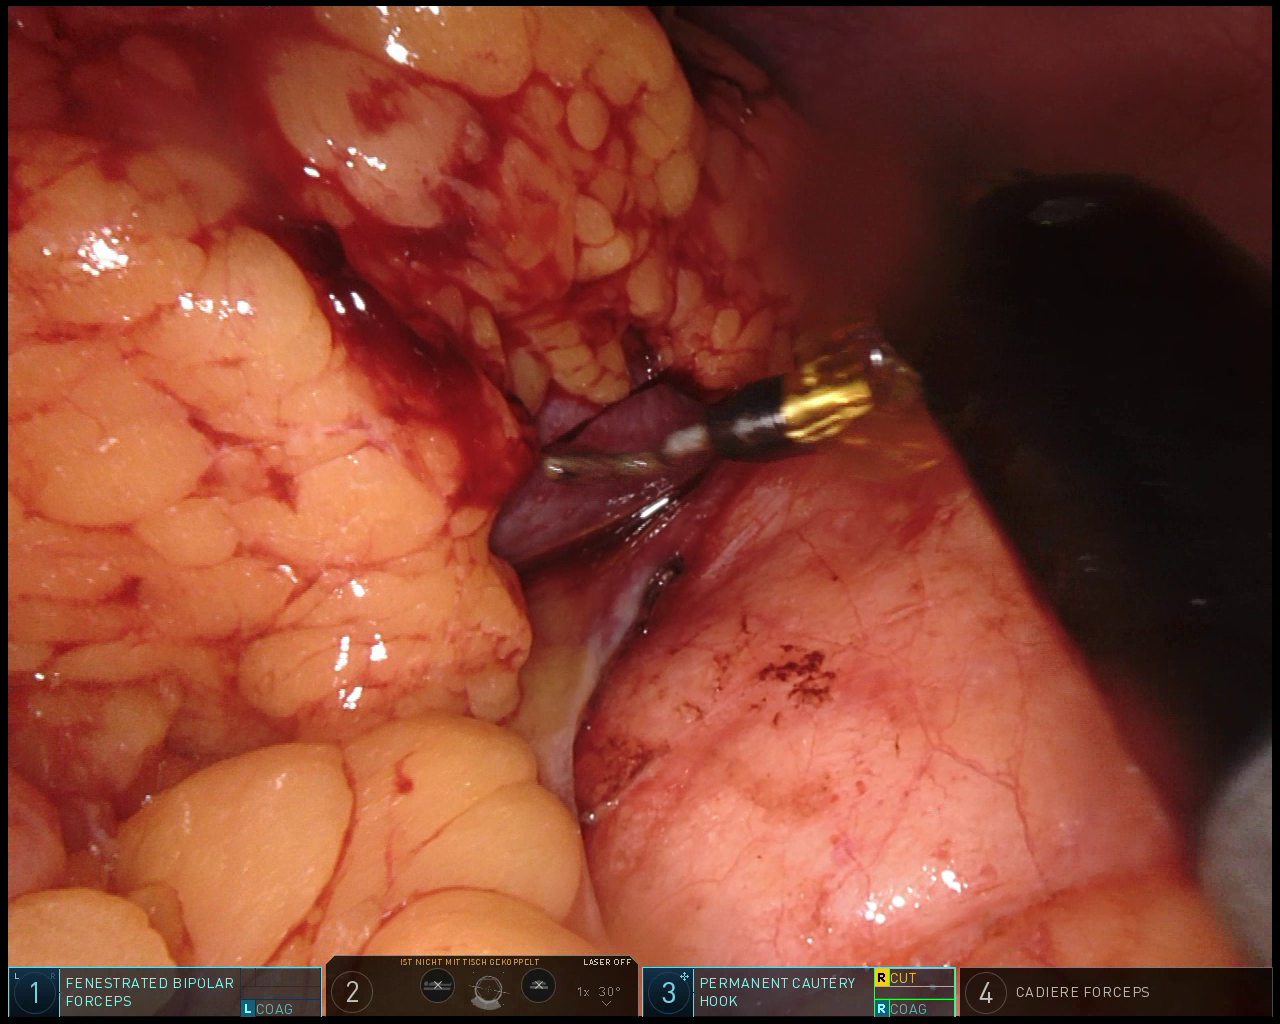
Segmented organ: spleen
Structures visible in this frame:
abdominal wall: yes
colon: yes
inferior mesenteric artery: no
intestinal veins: no
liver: no
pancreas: no
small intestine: no
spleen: yes
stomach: no
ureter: no
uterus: no
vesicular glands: no